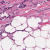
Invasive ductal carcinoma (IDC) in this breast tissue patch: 1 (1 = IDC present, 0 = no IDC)